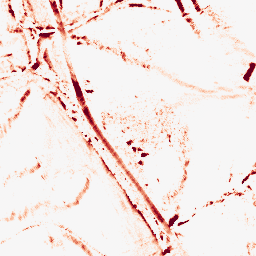
Category: morphological
Decomposition family: morphological_diamond
Decomposition parameters: operation: opening
radius: 5
Upsampling method: quintic
Upsampling parameters: scale: 2
Upsampling scale: 2